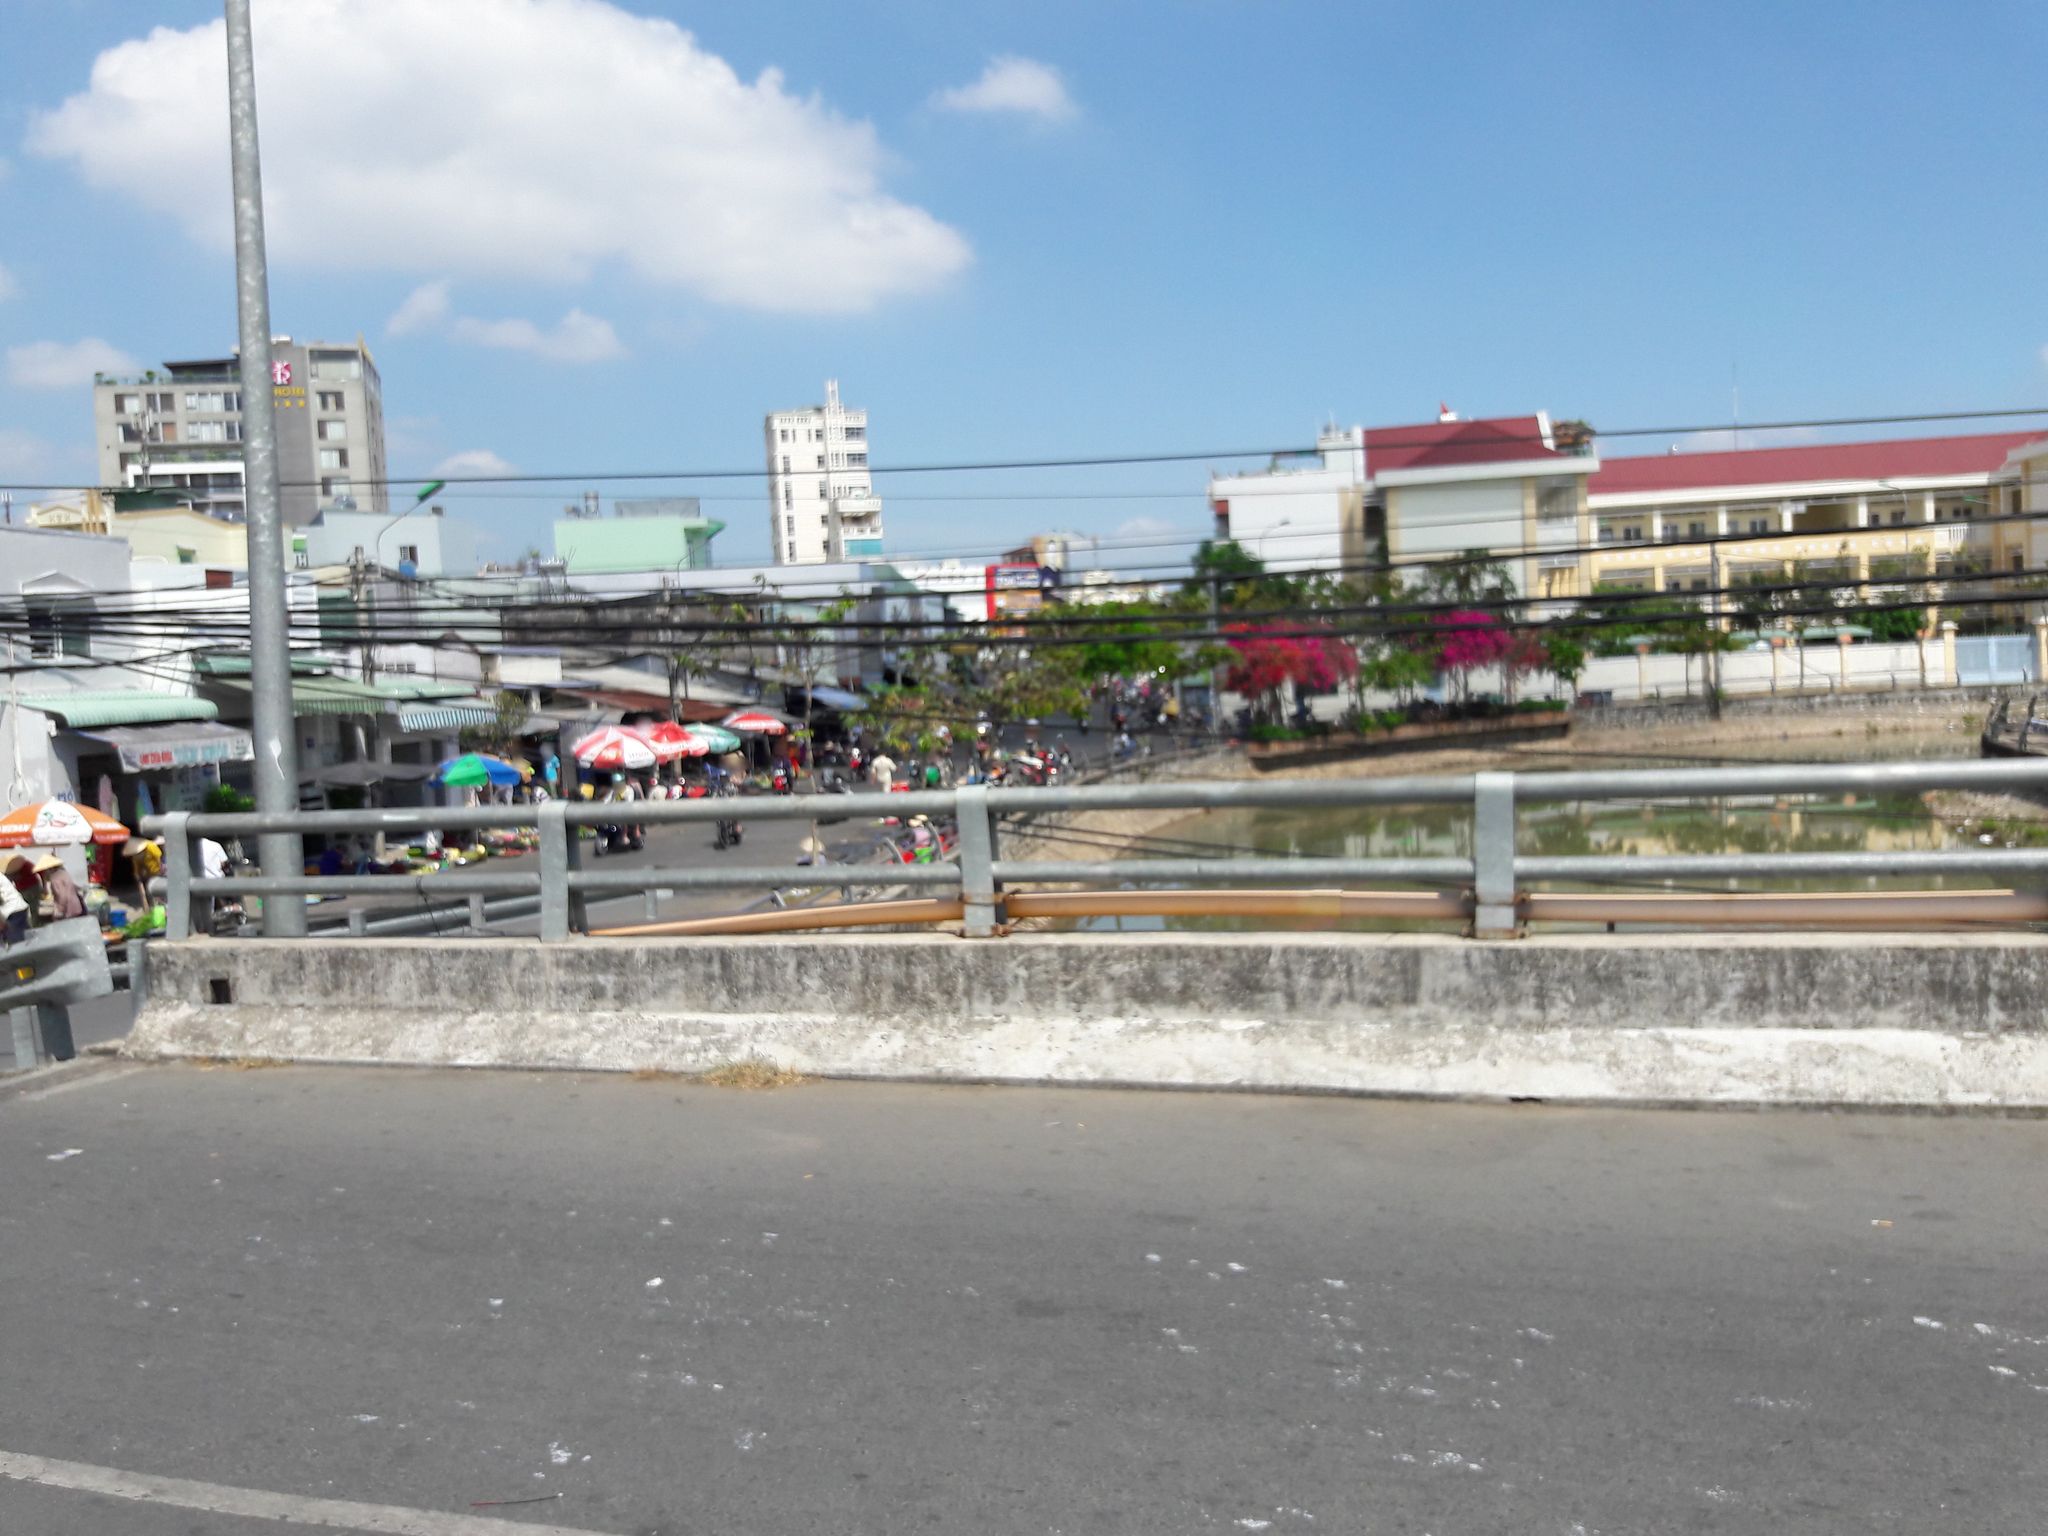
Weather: snowy
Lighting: day
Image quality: good
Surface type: walking surface
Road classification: residential, tertiary
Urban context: urban centre
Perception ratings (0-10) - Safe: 0.55, Lively: 3.21, Beautiful: 4.16, Boring: 3.02, Depressing: 6.19, Wealthy: 2.24